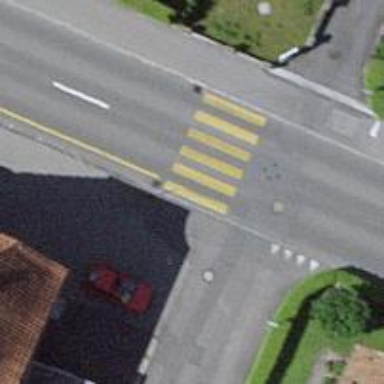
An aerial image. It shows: Marked crossing with zebra stripes on the road.